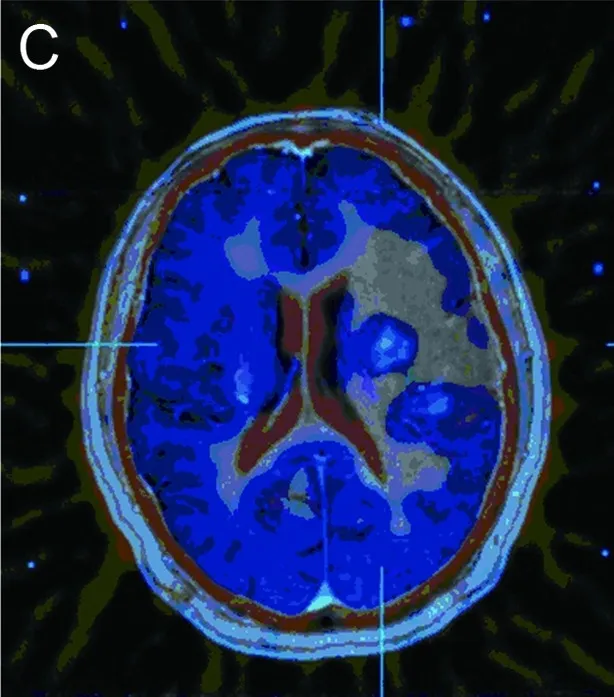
Sagittal fusion images. (C) Sagittal PET-MRI fusion image demonstrating the overlap of the areas of high FDG uptake and the contrast-enhanced lesion.
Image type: radiology (pet)